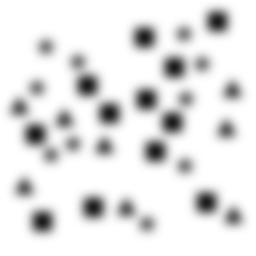
Squares: 12
Triangles: 8
Stars: 10
Total shapes: 30